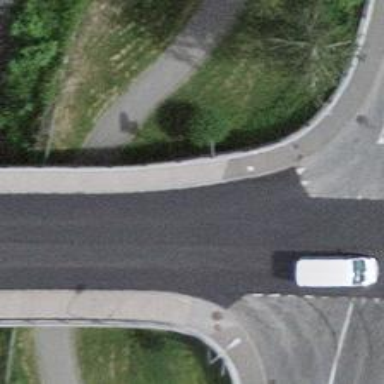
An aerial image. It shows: Primary highway with asphalt surface and designated lane for cyclists.